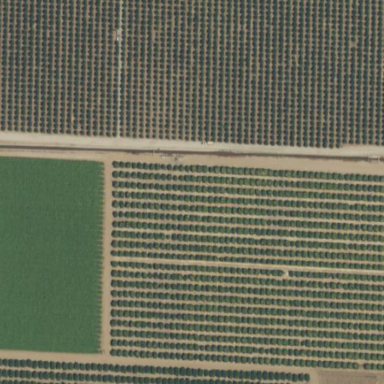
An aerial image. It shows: Orange orchard with rows of vibrant orange trees.